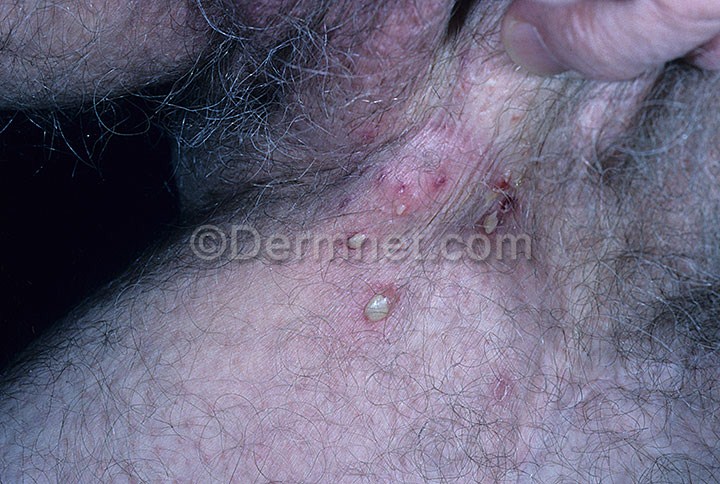
Disease: Tinea Ringworm Candidiasis and other Fungal Infections